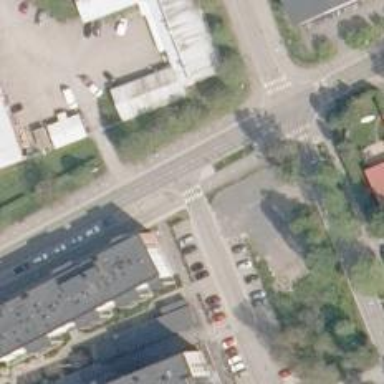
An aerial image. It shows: Marked road crossing.